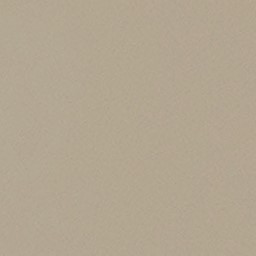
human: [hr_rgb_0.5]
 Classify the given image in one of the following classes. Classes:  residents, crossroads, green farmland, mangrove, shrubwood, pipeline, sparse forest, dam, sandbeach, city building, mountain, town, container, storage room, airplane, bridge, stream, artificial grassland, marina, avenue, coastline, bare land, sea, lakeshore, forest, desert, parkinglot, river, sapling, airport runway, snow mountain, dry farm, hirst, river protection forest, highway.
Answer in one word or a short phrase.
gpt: desert